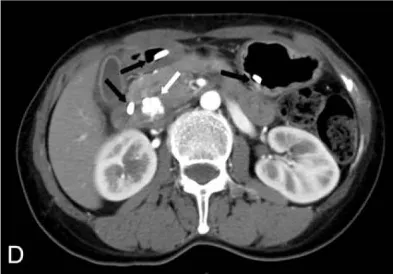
Abdominal contrast-enhanced CT (C, D): nodular high-intensity shadow (white arrow) was observed in the upper duodenum. (Black arrow indicating nasobiliary drainage). CT = computed tomography, MRI = magnetic resonance imaging.
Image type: radiology (ct)